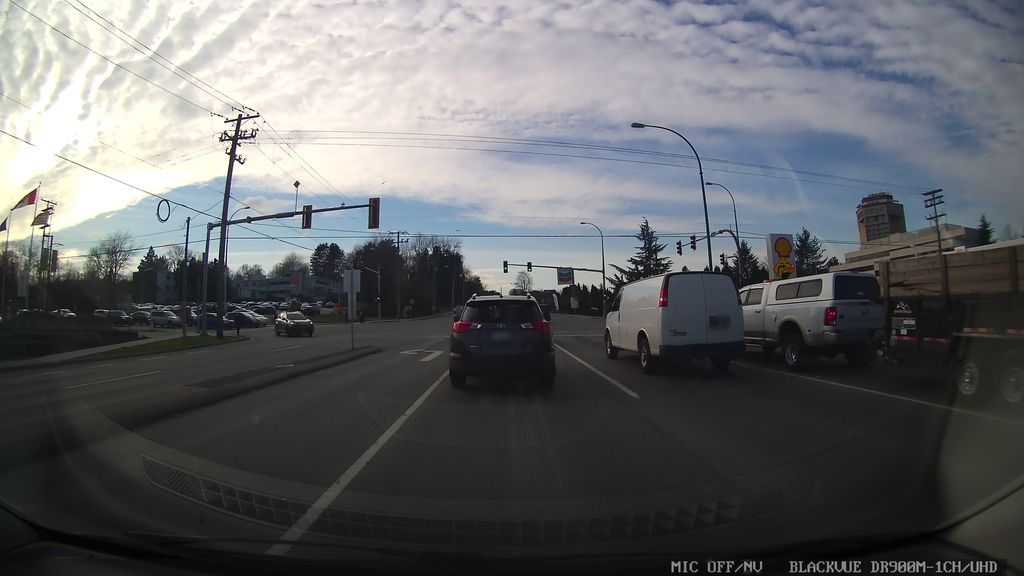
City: vancouver